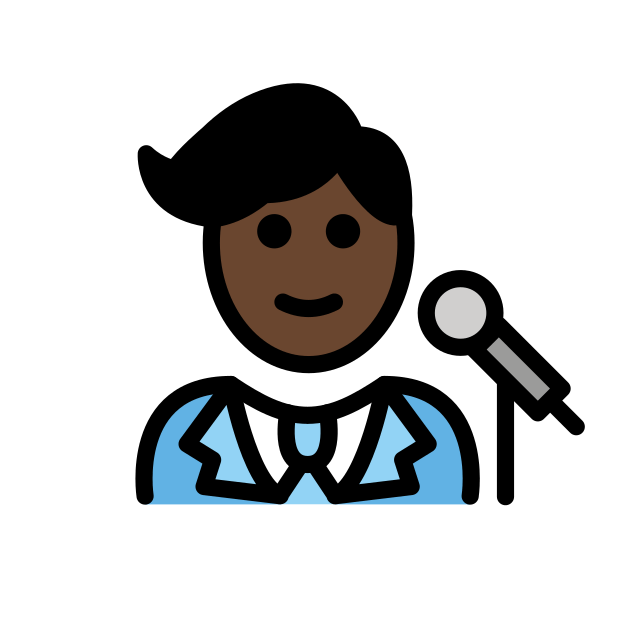
man singer: dark skin tone